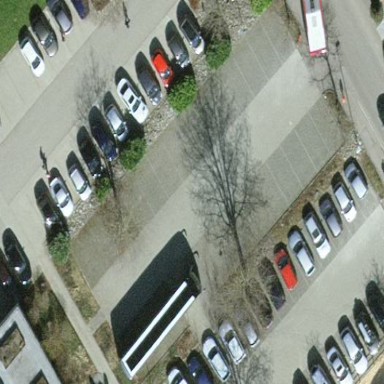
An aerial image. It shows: Parking area with surface.